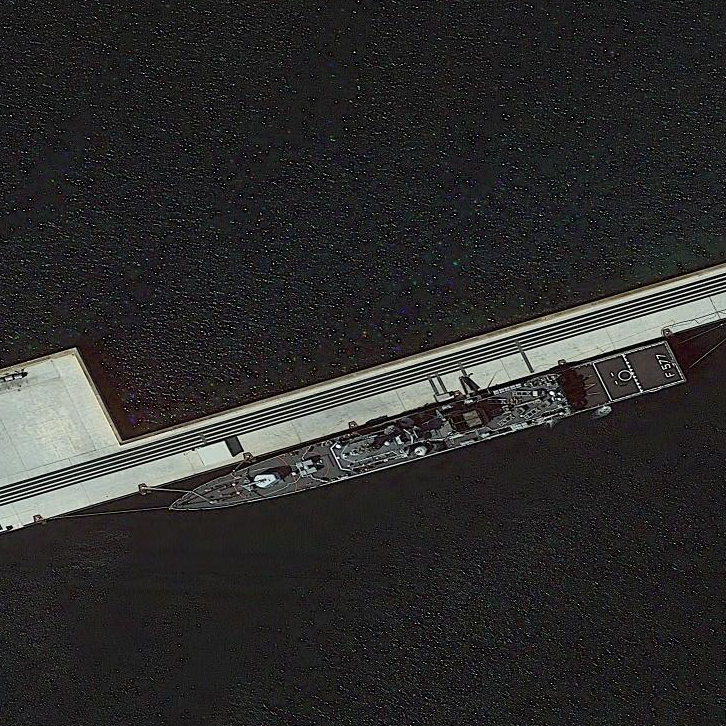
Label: Maestrale-class_frigate